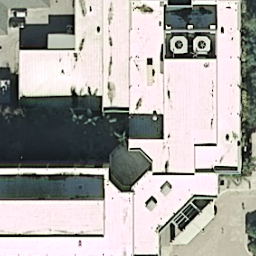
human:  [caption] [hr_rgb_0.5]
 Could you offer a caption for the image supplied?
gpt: There are some buildings arranged compact .

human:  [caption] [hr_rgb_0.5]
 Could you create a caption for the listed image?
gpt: Many buildings pressed together .

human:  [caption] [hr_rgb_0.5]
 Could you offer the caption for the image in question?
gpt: There are some buildings pressed together .

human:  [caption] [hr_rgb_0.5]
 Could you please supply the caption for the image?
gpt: There are some buildings with grey roofs pressed together .

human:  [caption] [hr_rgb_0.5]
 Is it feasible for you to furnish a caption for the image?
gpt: Many buildings pressed together .